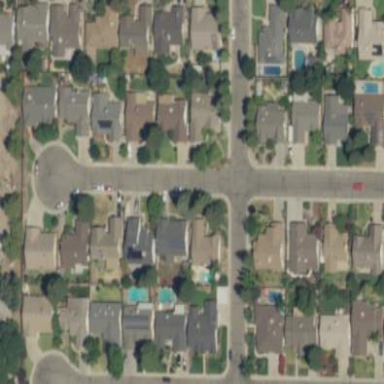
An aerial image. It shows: Residential area within neighborhood.